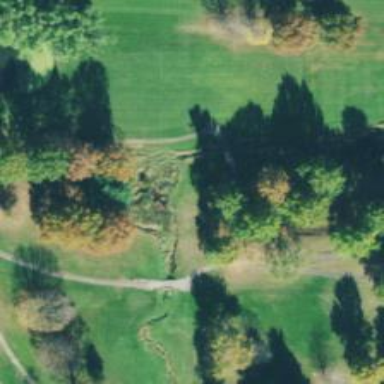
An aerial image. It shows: Path bridge on golf course.